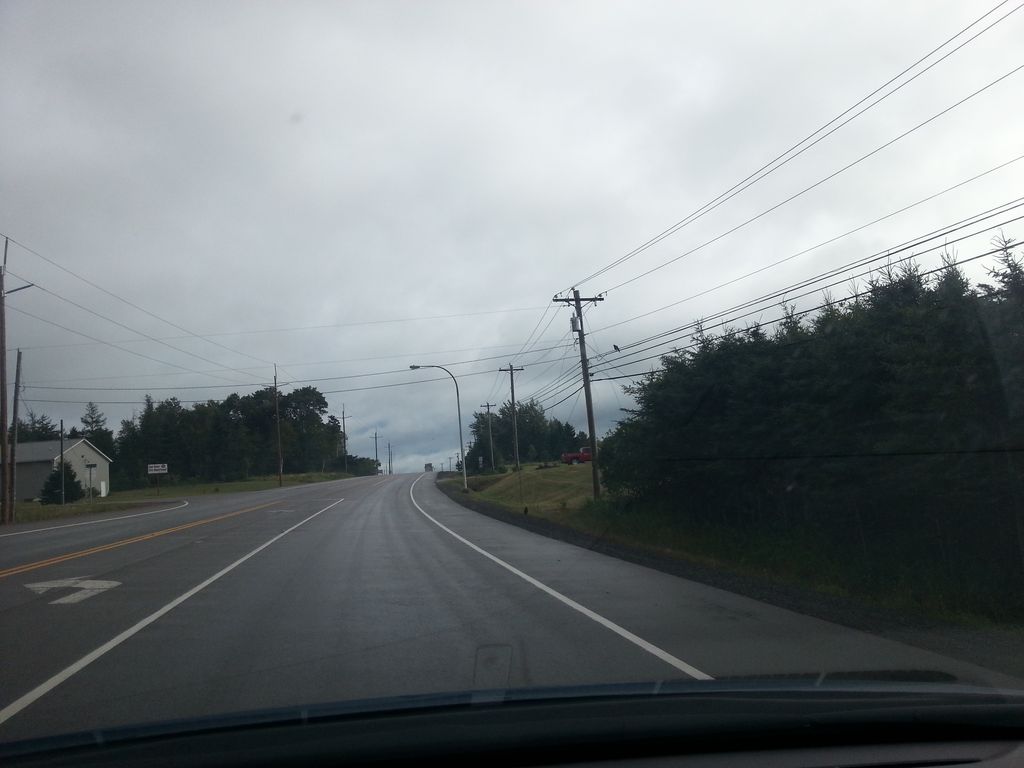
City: charlottetown